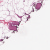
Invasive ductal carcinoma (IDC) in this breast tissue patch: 0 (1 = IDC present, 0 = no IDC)